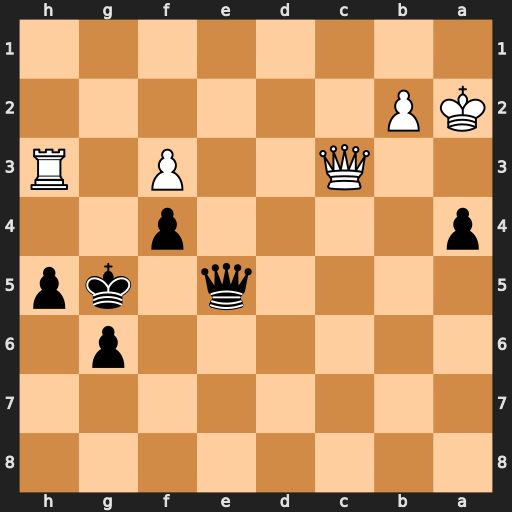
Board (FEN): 8/8/6p1/4q1kp/p4p2/2Q2P1R/KP6/8
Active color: b
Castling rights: -
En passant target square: -
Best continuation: Qe6+ Ka3 Qxh3